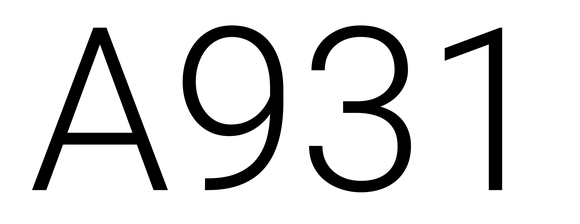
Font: Roboto_Light